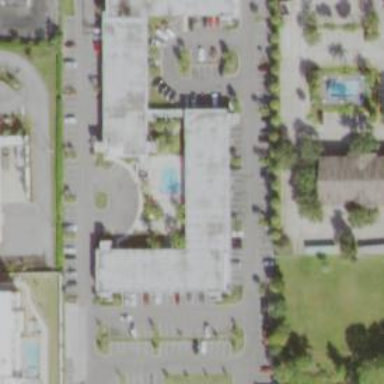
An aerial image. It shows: Hotel building.